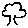
Label: tree